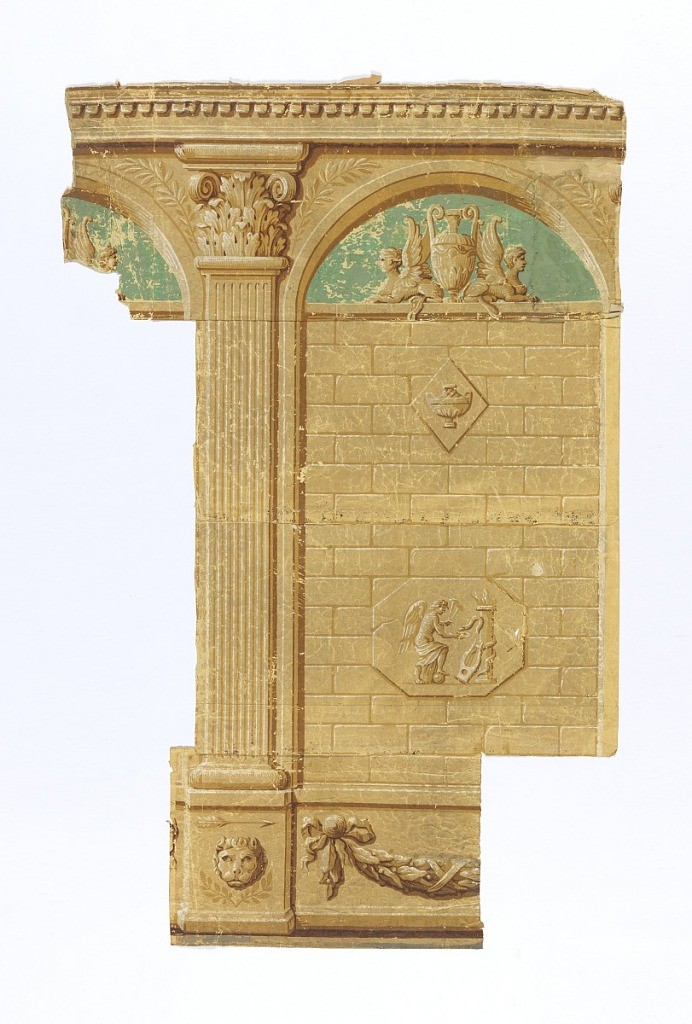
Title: Sidewall and borders
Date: ca. 1810
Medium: Block-printed on handmade paper
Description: Three pieces of architectural elements. a) contains the top border and a portion of the sidewall. The pilaster capital is centered between arches, each containing a central urn and flanking sphinxes. The arches contain a green background. Across the top edge runs a band of dentil molding. The sidewall portion contains a brick pattern with a small inset medallion containing an urn. b) This sidewall portion is a brick pattern with an inset medallion. The medallion contains a winged figure with a serpent and a flaming column. A pilaster along the left edge. c) is the bottom border. This contains the pilaster base with a lion mask in relief. This alternates with a laurel and ribbon swag. Printed in shades of brown, ocher, green and white.